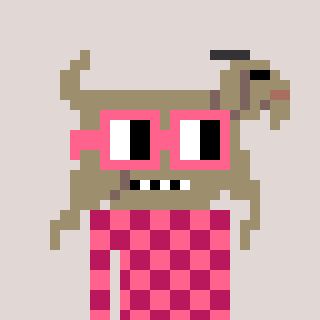
a pixel art character with square pink glasses, a goat-shaped head and a darkpink-colored body on a warm background